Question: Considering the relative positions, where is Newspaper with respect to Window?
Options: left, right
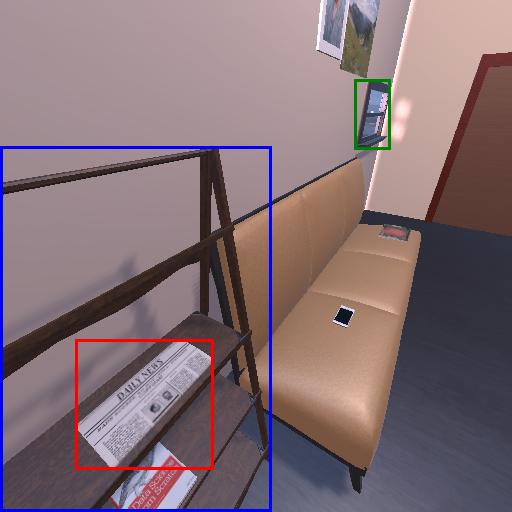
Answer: left